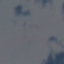
Land use / land cover class: SeaLake